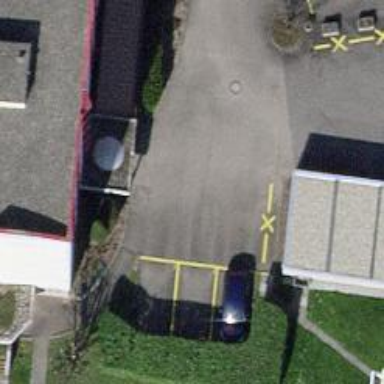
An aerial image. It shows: Asphalt parking aisle designated as service road.